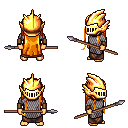
a pixel art fantasy rpg character, male body template, human, tanned skin, chain mail, robe skirt, light blonde extra-long hairstyle, gold helm, leather bracers, spear, four views (front, back, left, right), 2x2 character sprite sheet, small pixel art, hard edges, no anti-aliasing